Question: In my iPhone application...
In table view I am deleting the row...
updating the array from which I am feeding the table....
Reloading to data row....

x
Cell for Row at Index Path....
I have just added One Label to the row...
While deleting the row
I am just deleting the data from array
And Updating the count of the rows(decrementing)...
'''
- (UITableViewCell *)tableView:(UITableView *)tableView cellForRowAtIndexPath:(NSIndexPath *)indexPath
{
static NSString *CellIdentifier = @"Cell";
UITableViewCell *cell = [tableView dequeueReusableCellWithIdentifier:CellIdentifier];
if (cell == nil) {
cell = [[[UITableViewCell alloc] initWithStyle:UITableViewCellStyleValue1 reuseIdentifier:CellIdentifier] autorelease];
}
//Get the Log Id for the sections. From Section Array
int logID=0;
if(indexPath.row==0)
{
NSLog(@"Time Array %@",timeArray);
logID=[[[sectionArray objectAtIndex:indexPath.section] valueForKey:@"logID"] intValue];
NSPredicate *p=[NSPredicate predicateWithFormat:@"logID==%d",logID];
fillRows=nil;
fillRows= [[timeArray filteredArrayUsingPredicate:p] mutableCopy];
}
//Show Current Time.
//"If condition for not to go for Array Index Out of Bound".
if(indexPath.row<[fillRows count])
{
//Log CurrentTime
cell.textLabel.text=[[fillRows objectAtIndex:indexPath.row] valueForKey:@"logCurrentTime"];
//Log Duration.
UILabel *lblDuration=[[[UILabel alloc] initWithFrame:CGRectMake(110, 11, 60, 21)] autorelease] ;
lblDuration.text=[[fillRows objectAtIndex:indexPath.row] valueForKey:@"logDuration"];
[cell.contentView addSubview:lblDuration];
}
return cell;
}
'''
EDIT ::Question of Overlapping the Labels Which has been patiallly solved.
Because now the label is not overlapped but
When I remove any row then that rows' label remain same
---> the last row is not shown in the table.
<URL>
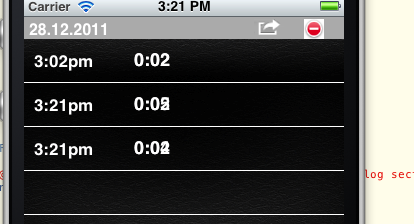
Answer: The problem is that you keep adding a new label to the cell each time the cell is drawn.
try moving the following code into the 'if (cell == nil) {..} block'
'''
UILabel *lblDuration=[[[UILabel alloc] initWithFrame:CGRectMake(110, 11, 60, 21)] autorelease] ;
[cell.contentView addSubview:lblDuration];
'''